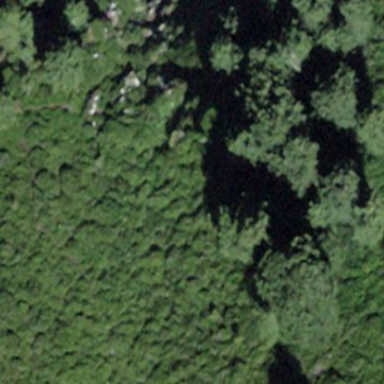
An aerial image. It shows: Forest area.